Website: bh-photo
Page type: cart
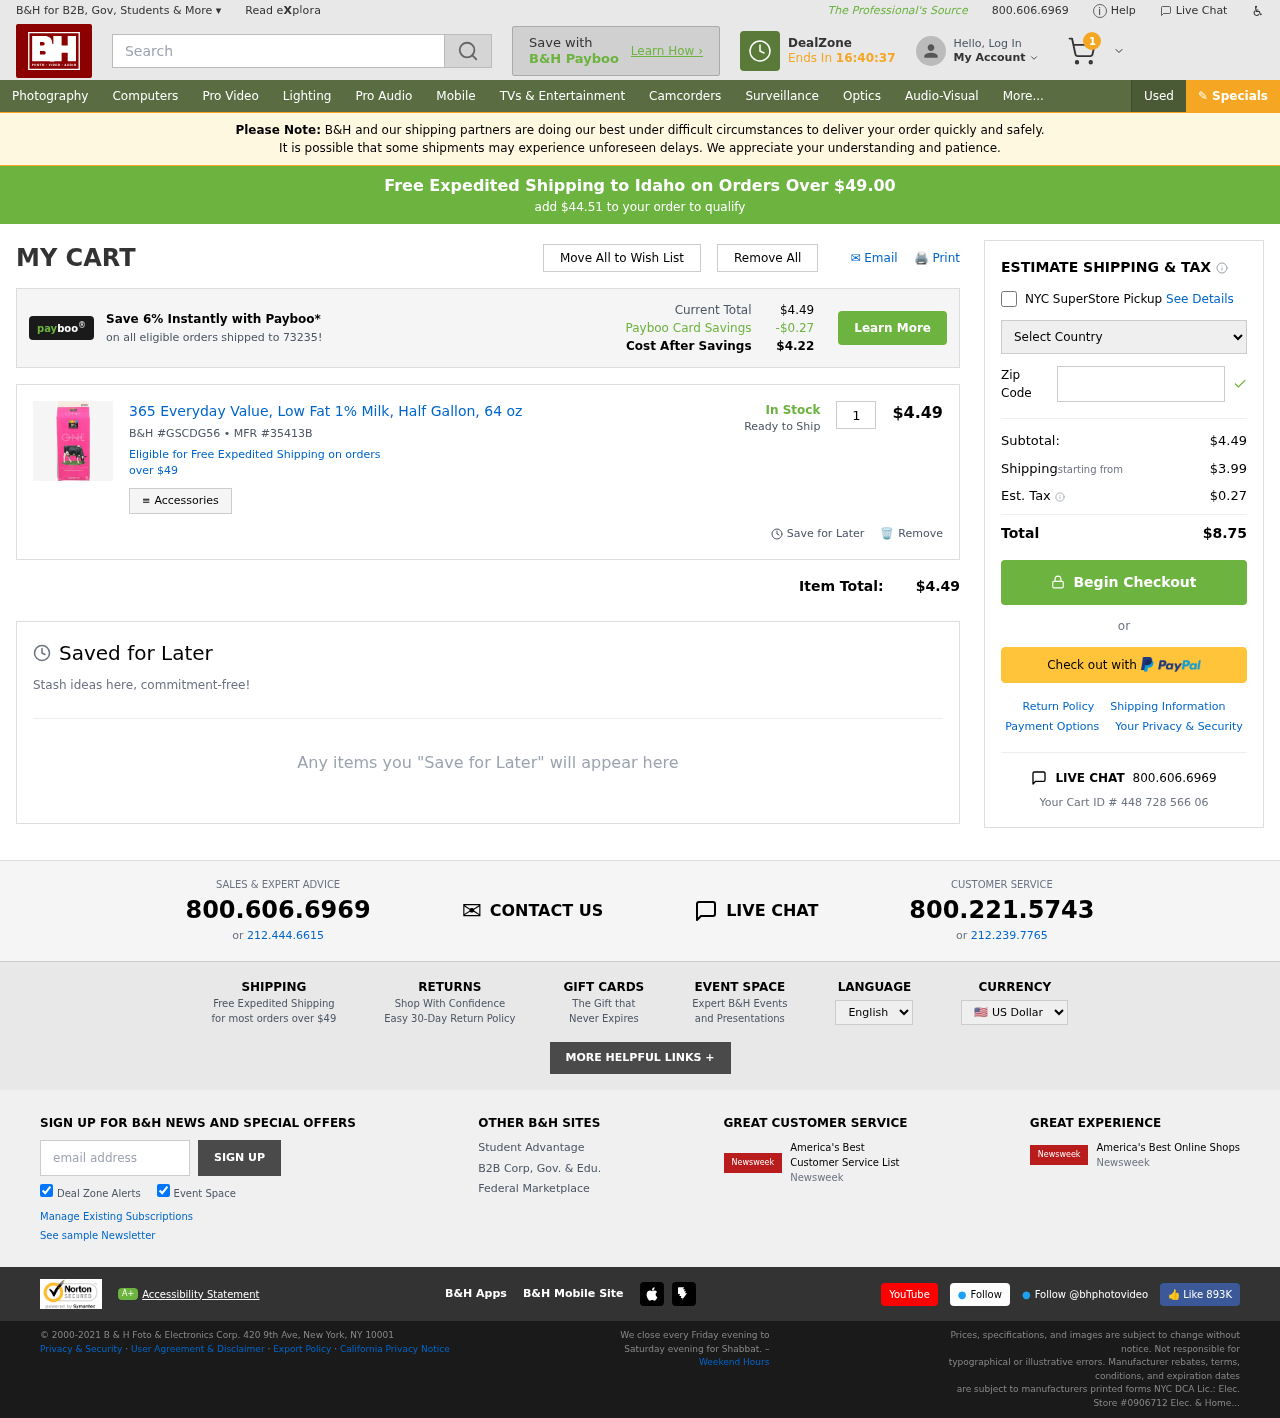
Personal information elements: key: PII_COUNTRY
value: United States
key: PII_POSTCODE
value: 73235
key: PII_STATE
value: Idaho
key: PII_POSTCODE2
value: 73235
Product elements: key: PRODUCT1_NAME
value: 365 Everyday Value, Low Fat 1% Milk, Half Gallon, 64 oz
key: PRODUCT1_PRICE
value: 4.49
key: PRODUCT1_QUANTITY
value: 1
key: PRODUCT1_SKU
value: GSCDG56
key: PRODUCT1_MFR
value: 35413B
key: PRODUCT1_AVAILABILITY
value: In Stock
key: PRODUCT1_SHIP_STATUS
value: Ready to Ship
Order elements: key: ORDER_NUM_ITEMS
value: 1
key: FREE_SHIPPING_THRESHOLD
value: $44.51
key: ORDER_SUBTOTAL
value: $4.49
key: ORDER_SHIPPING_COST
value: $3.99
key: ORDER_TAX
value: $0.27
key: ORDER_TOTAL
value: $8.75
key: ORDER_ID
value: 448 728 566 06
Search elements: key: HEADER_SEARCH
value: Search
Other elements: key: PAYBOO_SAVINGS
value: -$0.27
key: COST_AFTER_SAVINGS
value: $4.22